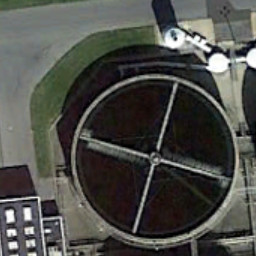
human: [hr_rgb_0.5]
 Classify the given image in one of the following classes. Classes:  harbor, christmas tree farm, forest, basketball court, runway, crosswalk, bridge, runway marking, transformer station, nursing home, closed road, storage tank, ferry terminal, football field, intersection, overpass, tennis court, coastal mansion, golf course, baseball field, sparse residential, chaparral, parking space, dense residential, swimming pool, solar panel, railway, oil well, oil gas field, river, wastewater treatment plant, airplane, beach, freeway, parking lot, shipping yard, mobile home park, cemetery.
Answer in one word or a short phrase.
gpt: wastewater treatment plant